Question: CC.Net is pretty cool and we have been using it in our organisation for just under a year now.
However the project list is on about 30 projects at the moment. and It takes ages just to scan though the list looking for the correct build and trying not to click on the wrong one!
Is there anyway to group builds into folders on the dashboard UI i.e. this screen:

(Random CCNEt dashboard image I found on the web)
Jason
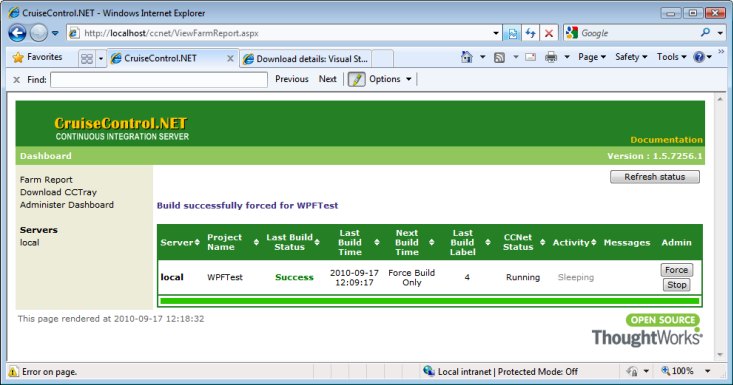
Answer: The dashboard doesn't support project grouping in subfolders. However, the project-configuration '<project>' tag includes a 'queue' option - by grouping projects into queues, you not only gain a way of subdividing your project list for display purposes, but also get the extra features that allow control over duplicate build requests and mutual-exclusion between project builds (if you want them).
Our CC.NET server is building around 100 or so projects - the dashboard looks very confusing by default, but by making use of queues you get a list of them in the left pane, which filters the project list to just show those in the selected queue. That filter adjusts the URL too, so you can hyperlink directly to a filtered view if you need to.
<URL>